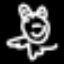
Label: frog